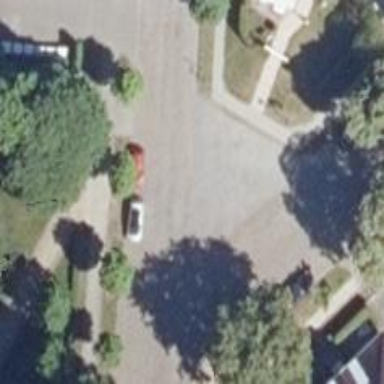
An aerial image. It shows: Taxi stand.